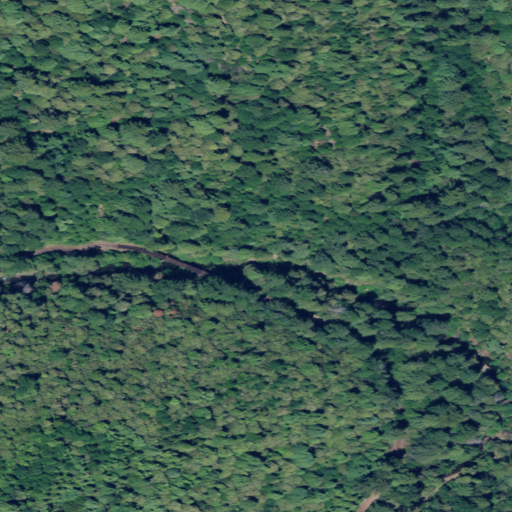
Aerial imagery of valley in California named Gulch Thirtyone containing only evergreen forest